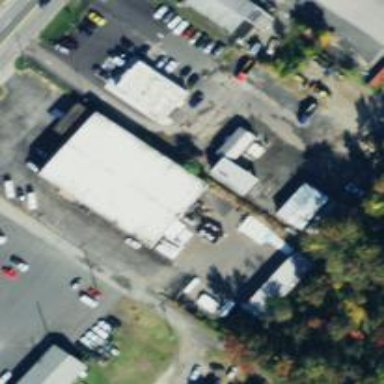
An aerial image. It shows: Hardware shop located in building.